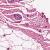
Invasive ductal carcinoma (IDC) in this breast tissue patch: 0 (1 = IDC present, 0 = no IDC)